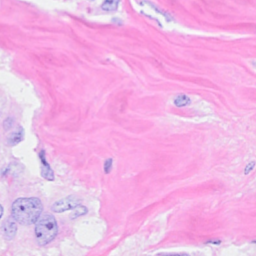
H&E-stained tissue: Breast